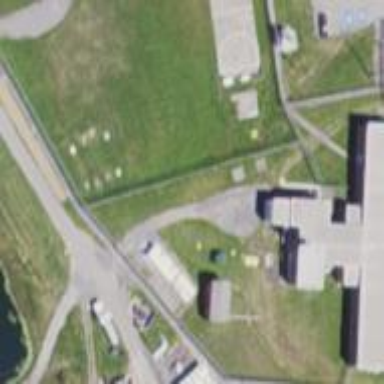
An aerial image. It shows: Prison facility surrounded by fence.